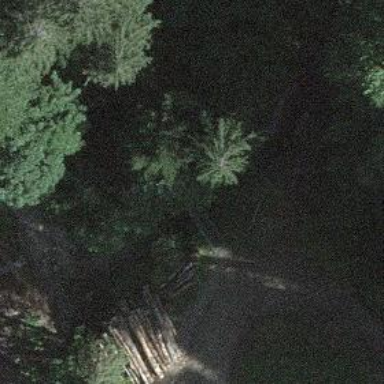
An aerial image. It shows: Path on metal bridge.